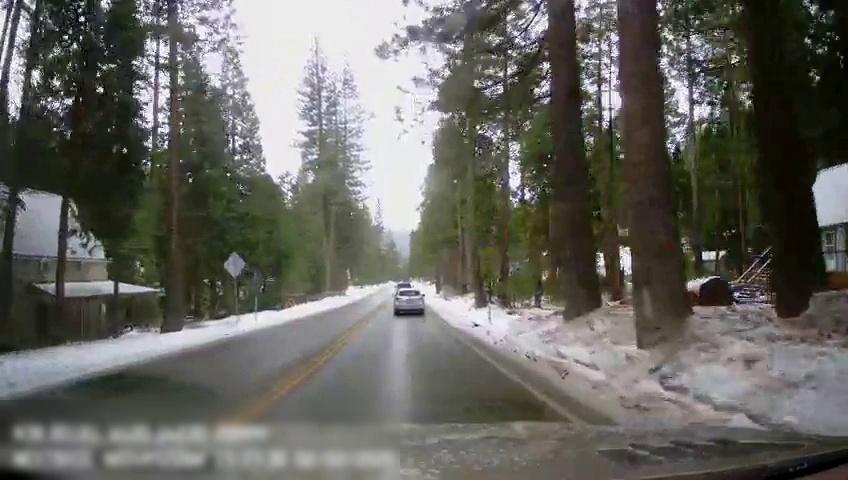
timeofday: Day
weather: Snowy
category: Drivable Space
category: Vehicles | Truck
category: Vehicles | SUV
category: Lanes | Current Lane
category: Lanes | Opposite Lane
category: Lanes | Opposite Lane
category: Lanes | Current Lane